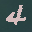
Label: 4